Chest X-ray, PA view. Patient: 41 years old, sex F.
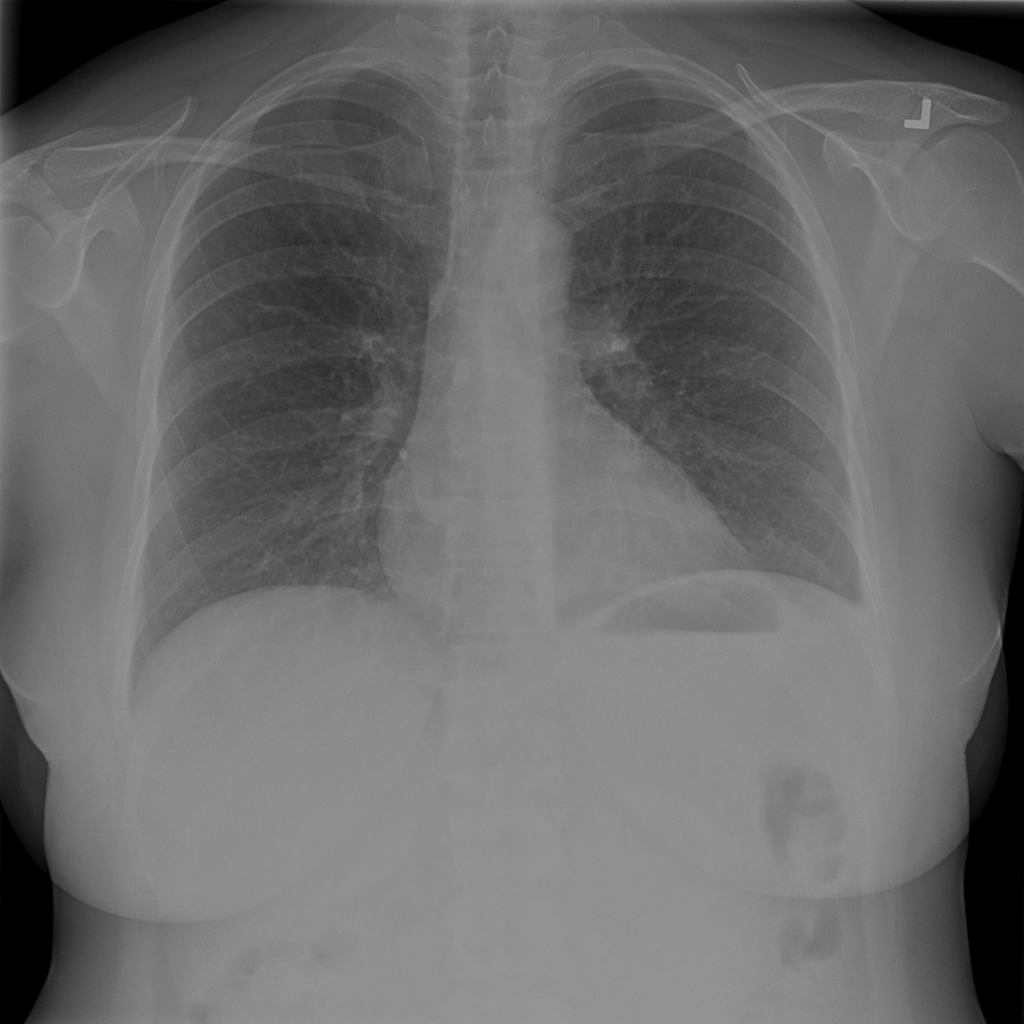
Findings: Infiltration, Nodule